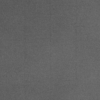
Label: dusty